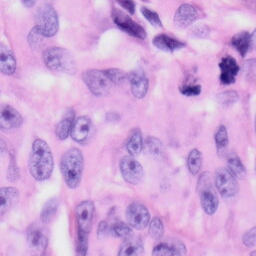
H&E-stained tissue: Skin